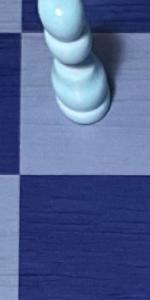
Label: Empty